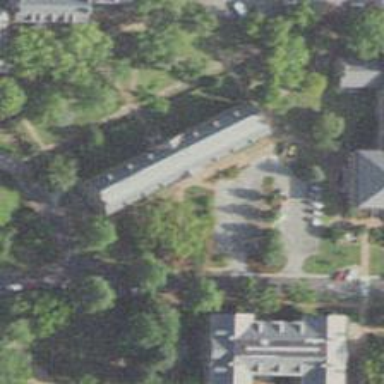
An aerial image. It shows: Dormitory building.